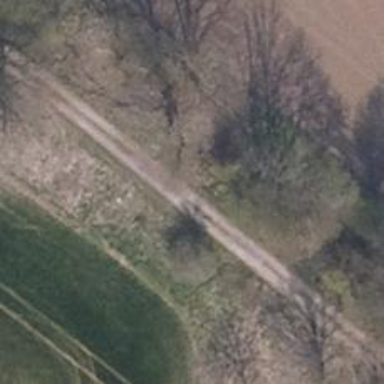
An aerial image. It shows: Gravel track with embankment. The track is of grade 2 quality.